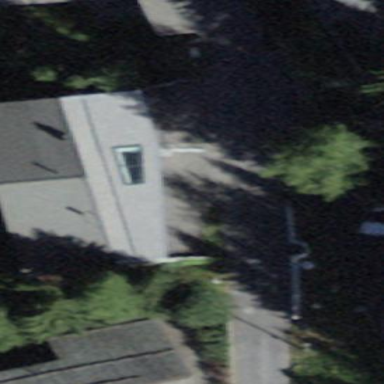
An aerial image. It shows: Building with tile roof.